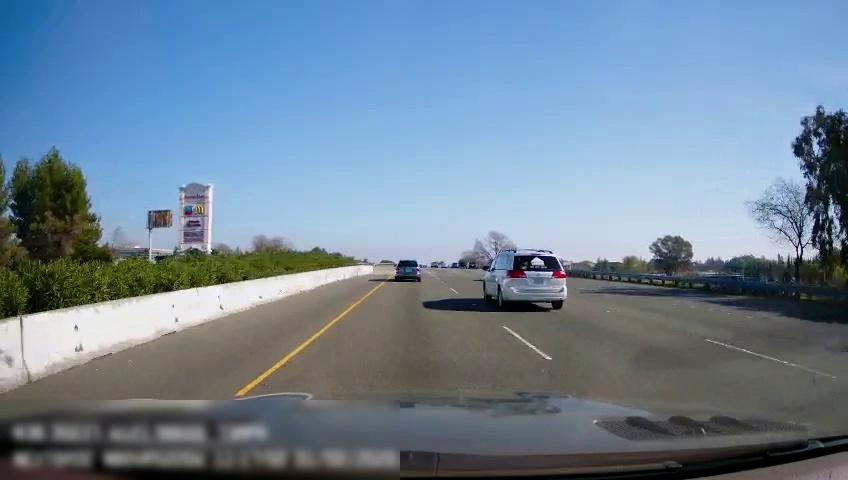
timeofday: Day
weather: Sunny
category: Drivable Space
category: Vehicles | Car
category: Vehicles | Car
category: Lanes | Current Lane
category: Lanes | Current Lane
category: Lanes | Alternate Lane